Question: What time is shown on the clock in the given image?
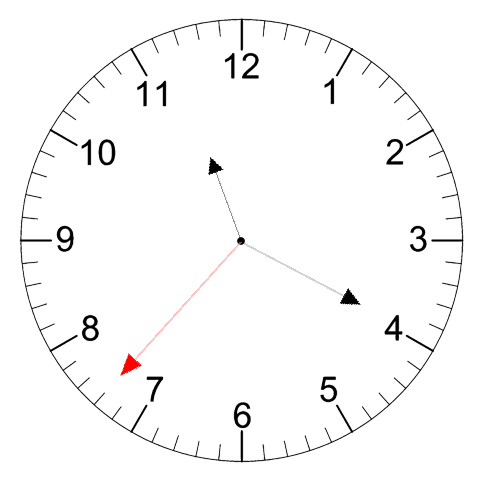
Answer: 11:19:37